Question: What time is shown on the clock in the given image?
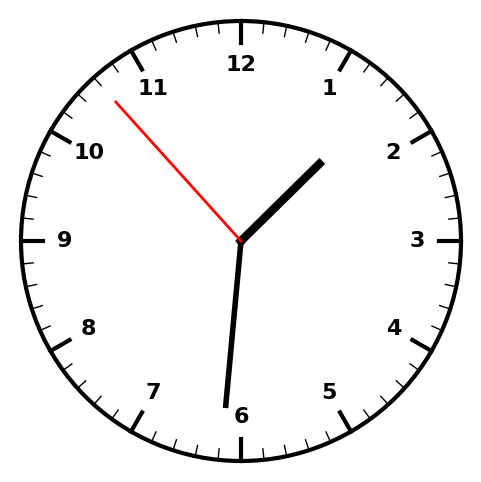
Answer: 01:30:53